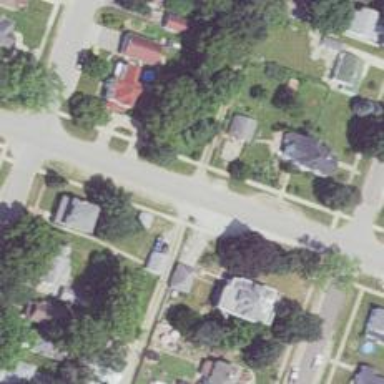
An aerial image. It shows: Alley classified as service road.